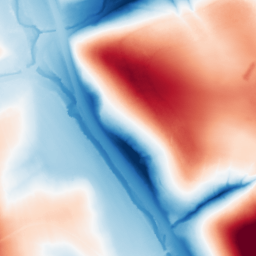
Category: classical
Decomposition family: gaussian
Decomposition parameters: sigma: 50
Upsampling method: cubic_catmull_rom
Upsampling parameters: scale: 2
Upsampling scale: 2